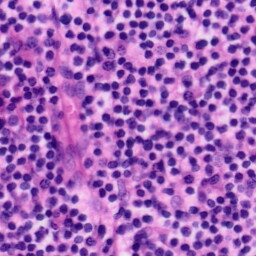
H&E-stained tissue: Tonsil